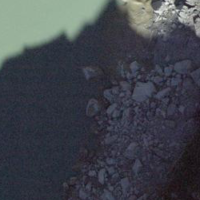
EUNIS habitat code: 14
Species observed at this site:
Adenostyles alpina